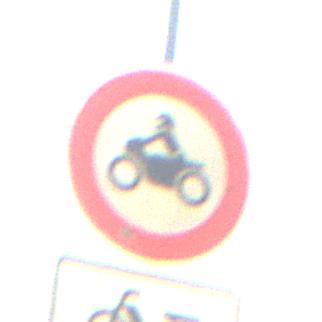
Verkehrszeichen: VerbotKraftraeder
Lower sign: EinspurigeFahrzeugeFrei2
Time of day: MorningAfternoon
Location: Outdoor (Nature)
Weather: PartlyCloudy
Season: NotSpecified
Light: Natural